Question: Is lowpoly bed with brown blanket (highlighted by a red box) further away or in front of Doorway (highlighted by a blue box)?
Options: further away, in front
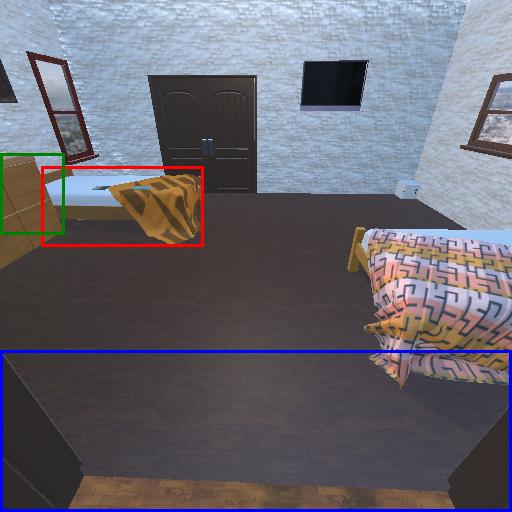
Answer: further away